Question: Count the number of objects in the diagram.
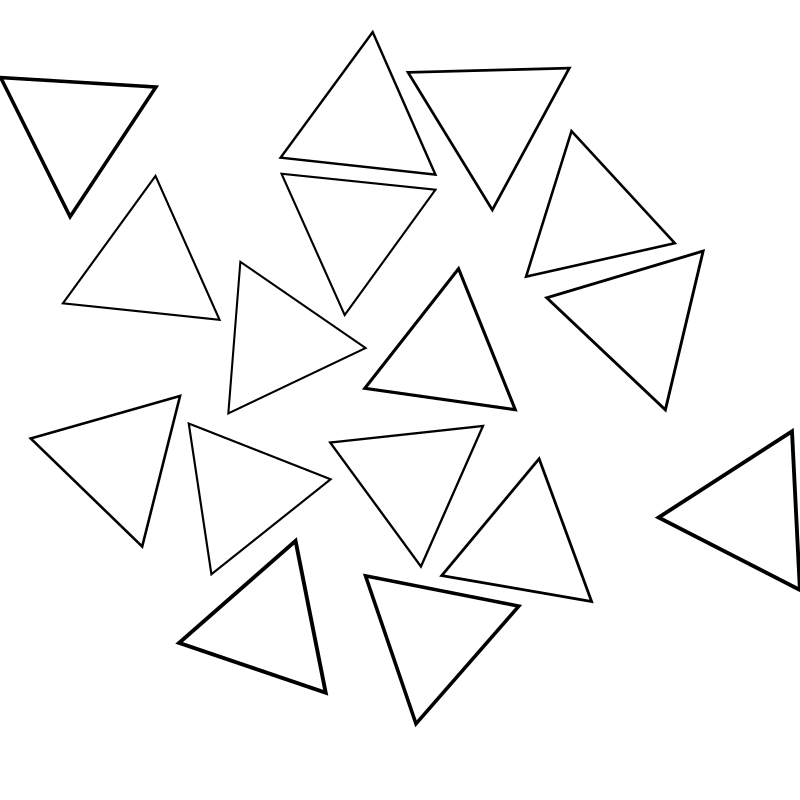
Answer: 16